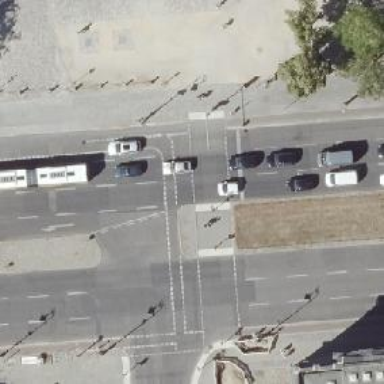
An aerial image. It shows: Footway that serves as traffic island.